Aerial crown-view tile of a tropical tree (Barro Colorado Island, Panama), acquired 20240716:
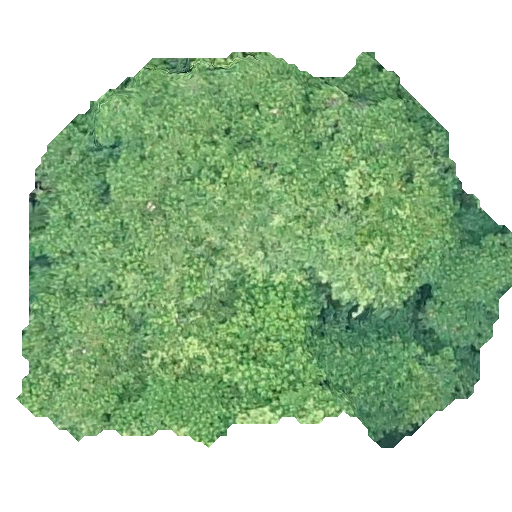
Species: Hura crepitans
GBIF accepted scientific name: Hura crepitans
Crown area: 240.937 m²